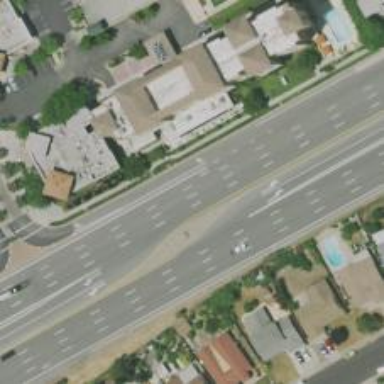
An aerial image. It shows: This image shows trunk highway that functions as expressway.